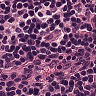
Metastatic tissue present: no